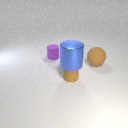
small brown rubber cylinder to the left of large brown rubber sphere